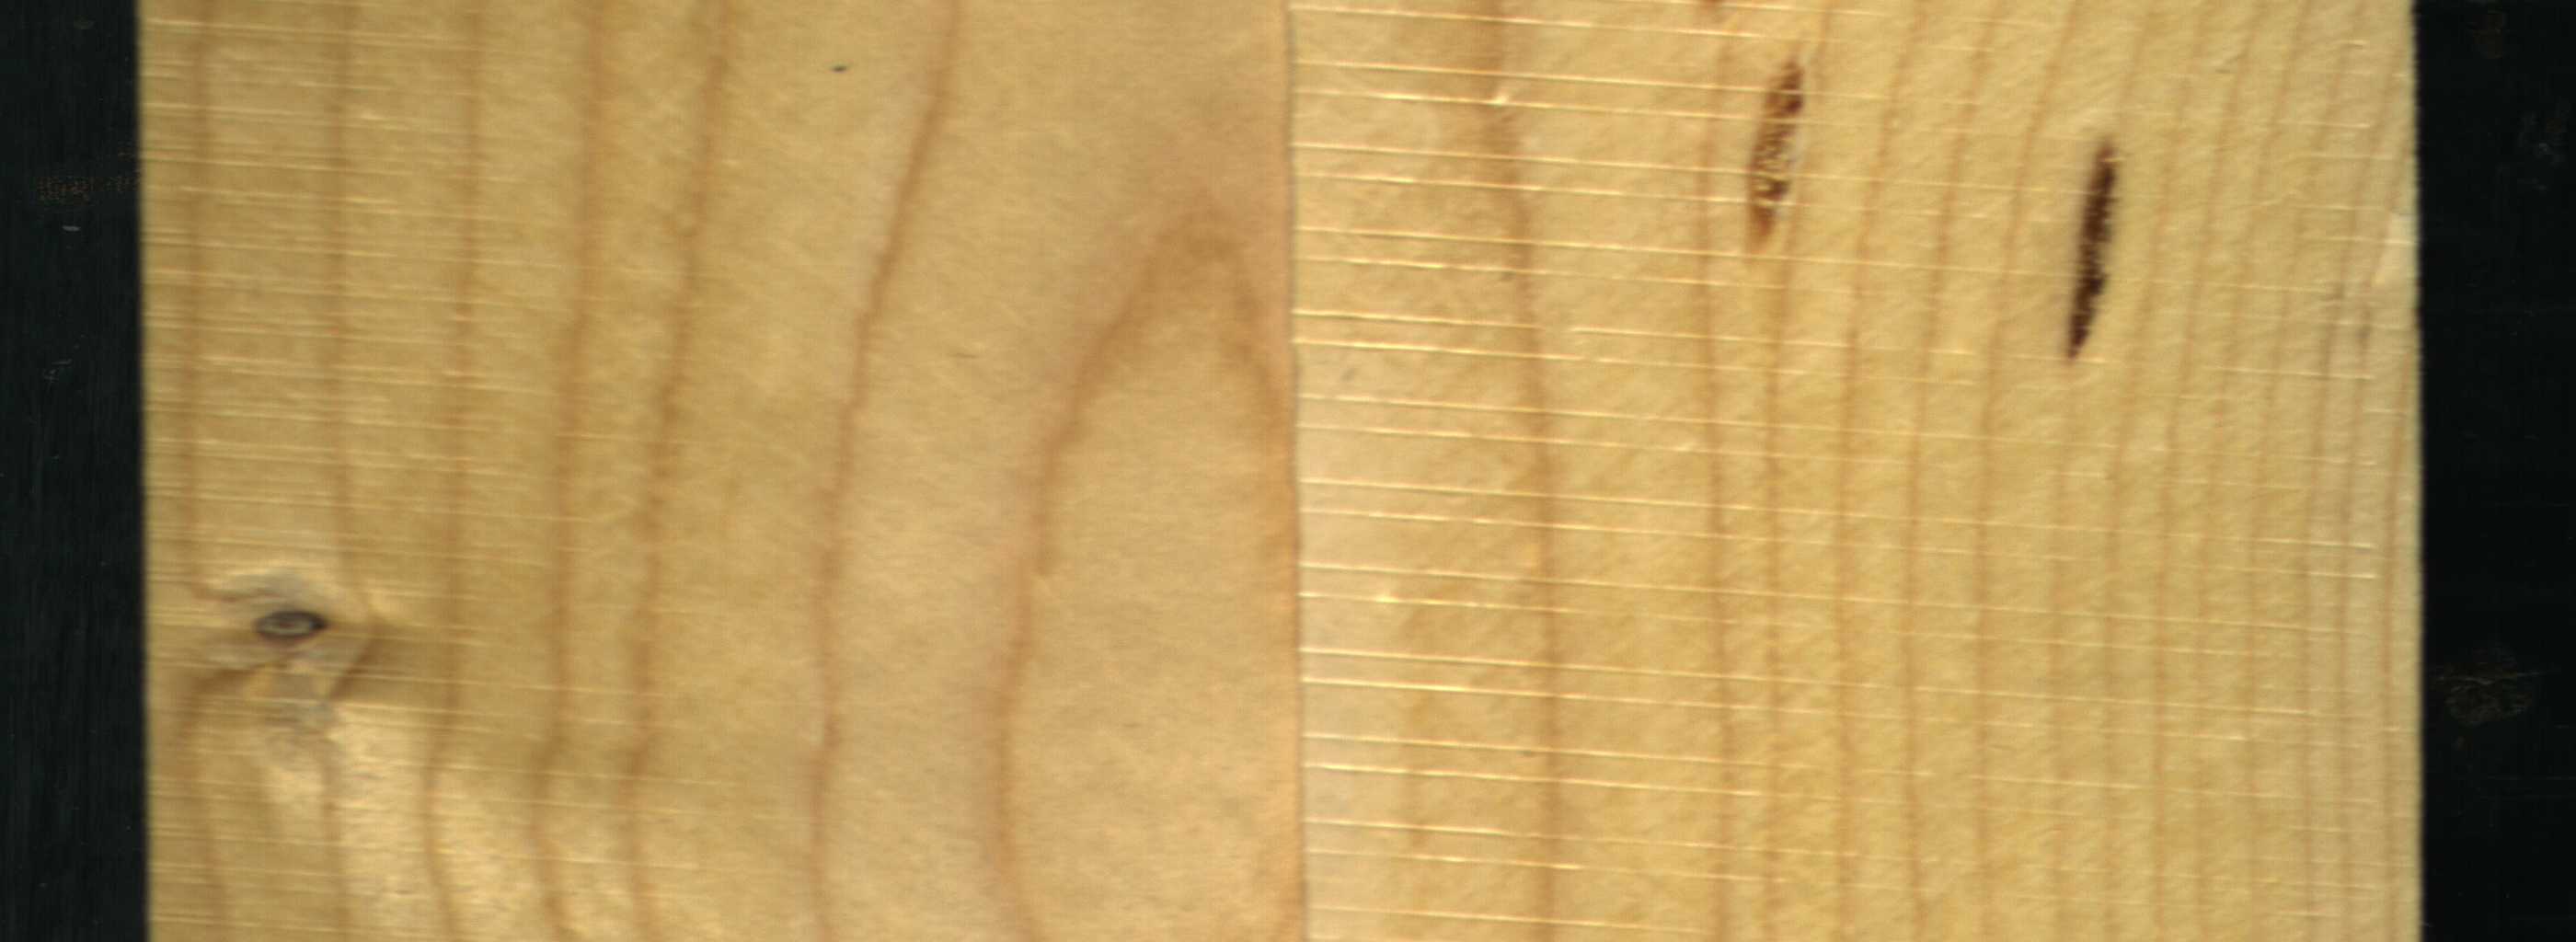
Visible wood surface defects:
resin
resin
Live_Knot